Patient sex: M
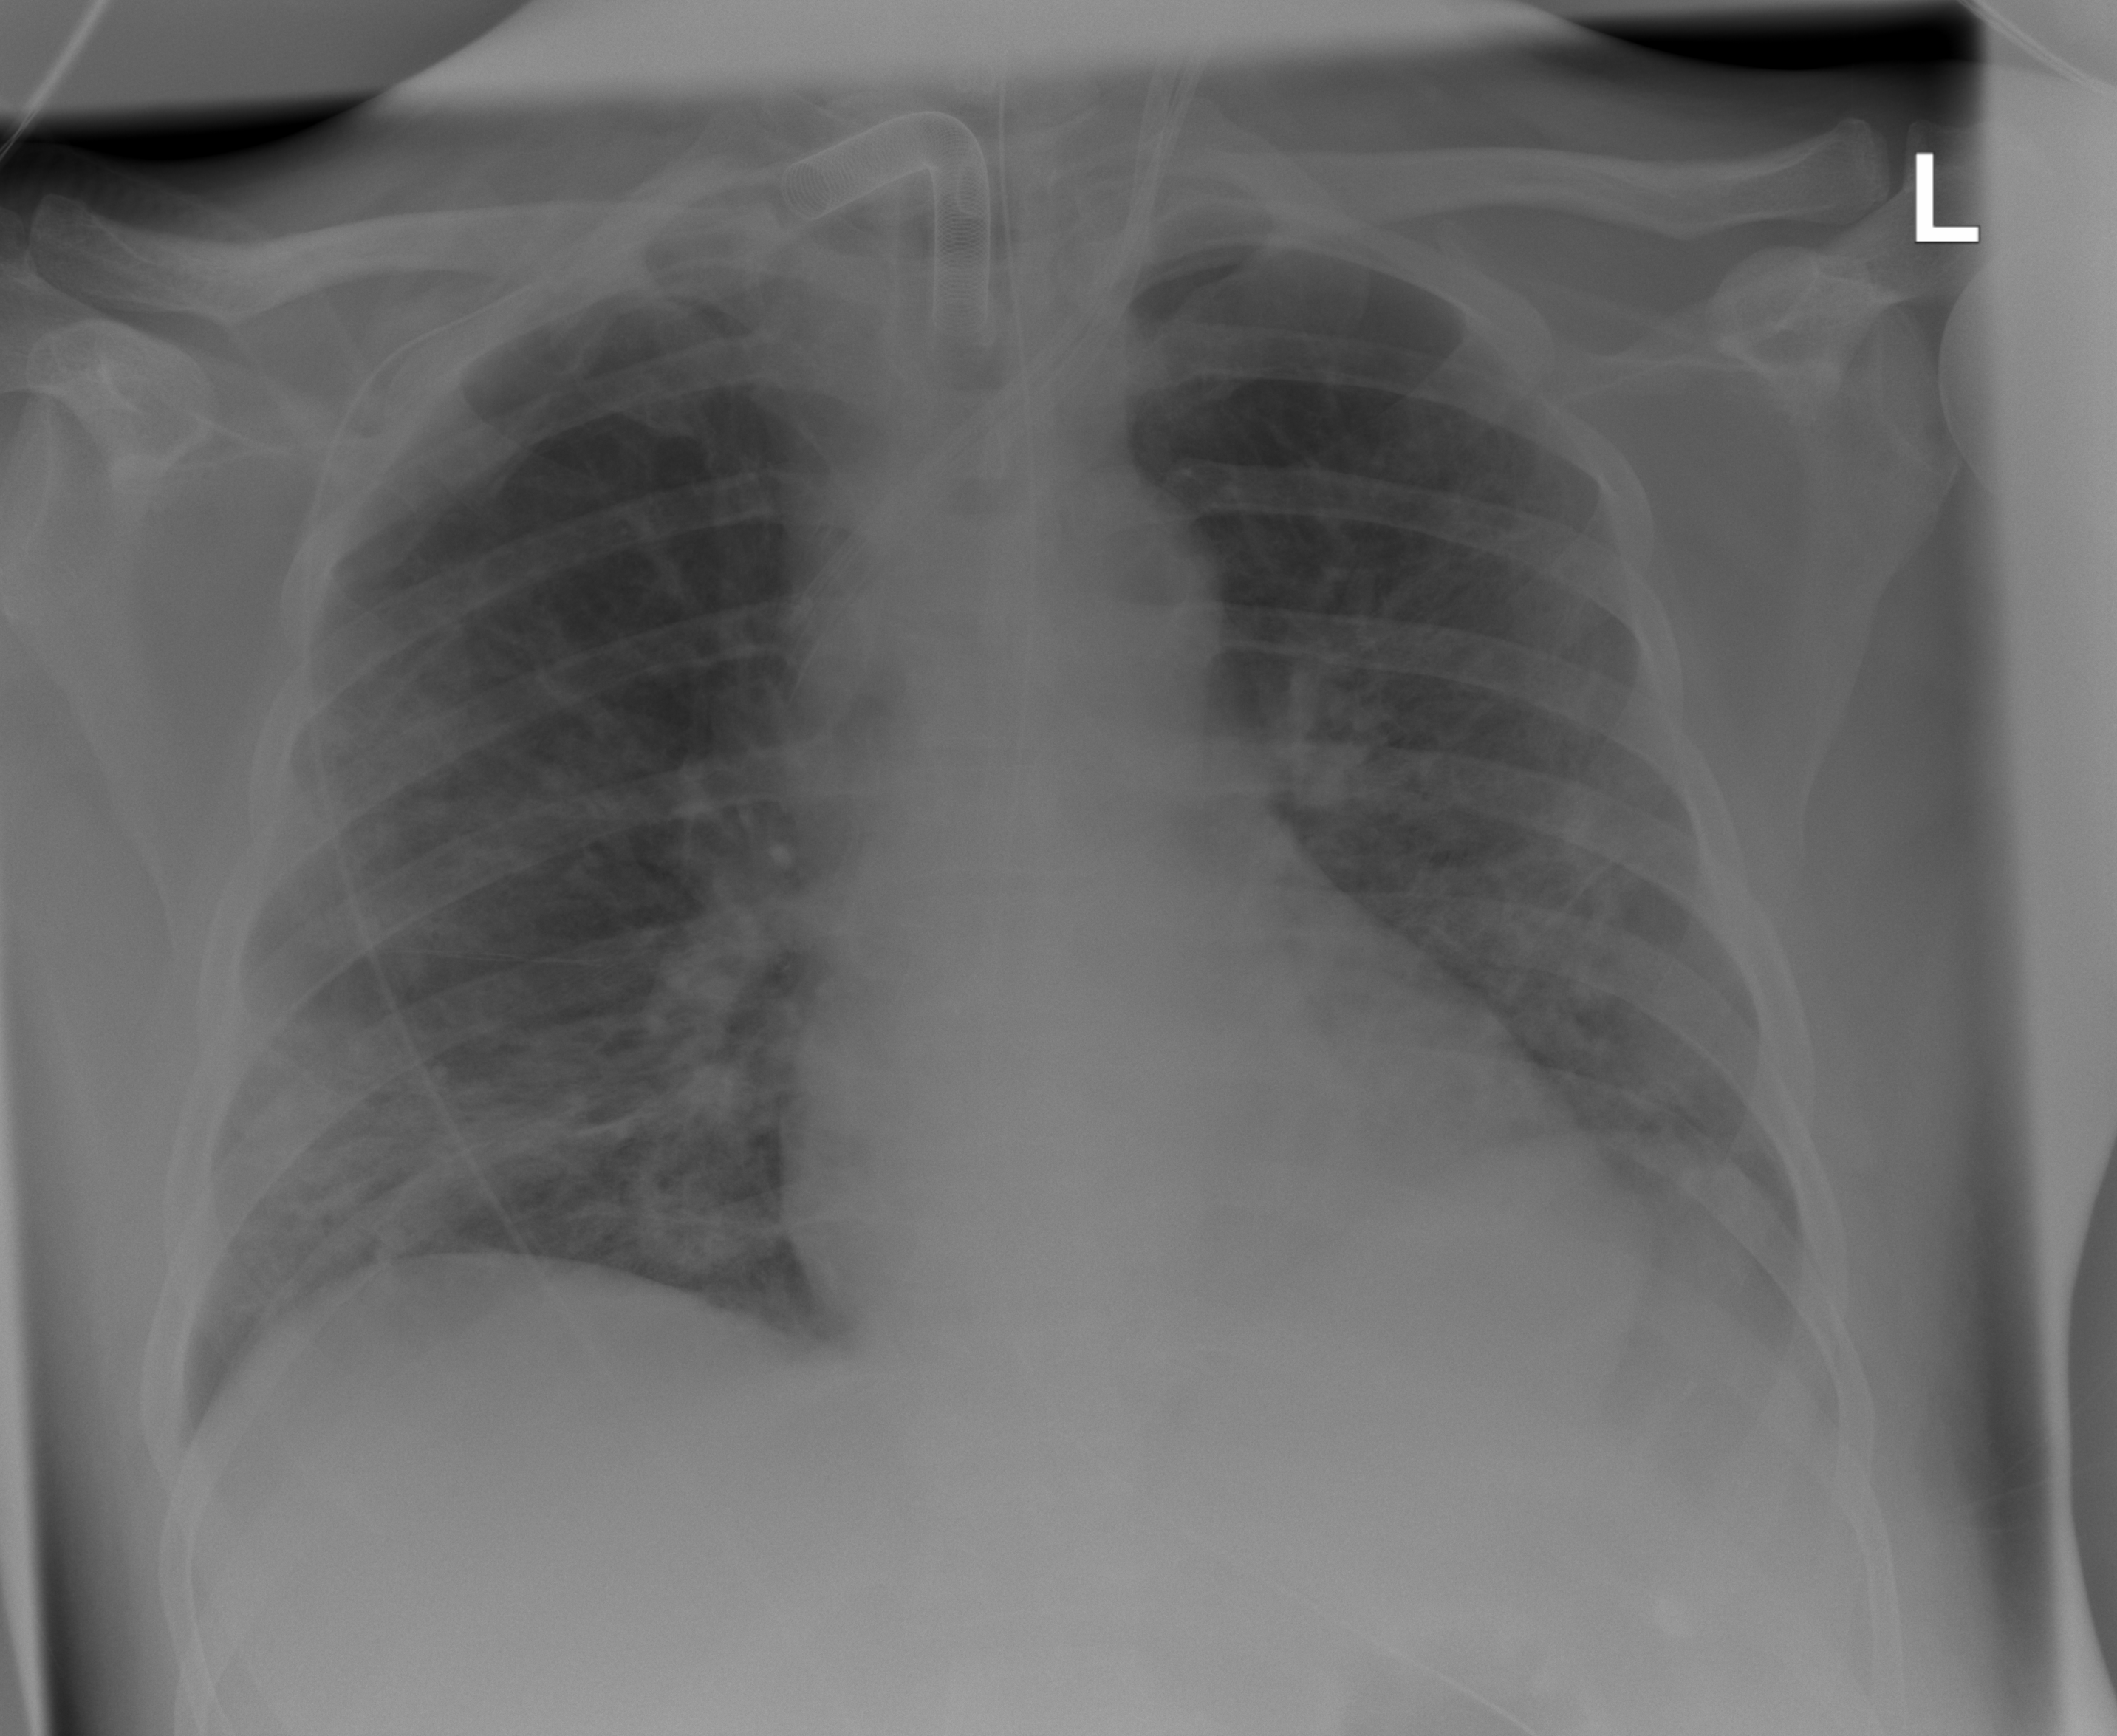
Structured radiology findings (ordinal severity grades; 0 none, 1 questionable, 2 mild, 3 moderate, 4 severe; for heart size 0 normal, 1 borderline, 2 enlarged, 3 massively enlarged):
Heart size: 0
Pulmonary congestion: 0
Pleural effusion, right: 0
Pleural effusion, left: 0
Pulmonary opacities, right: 2
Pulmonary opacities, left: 2
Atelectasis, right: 3
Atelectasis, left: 3